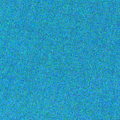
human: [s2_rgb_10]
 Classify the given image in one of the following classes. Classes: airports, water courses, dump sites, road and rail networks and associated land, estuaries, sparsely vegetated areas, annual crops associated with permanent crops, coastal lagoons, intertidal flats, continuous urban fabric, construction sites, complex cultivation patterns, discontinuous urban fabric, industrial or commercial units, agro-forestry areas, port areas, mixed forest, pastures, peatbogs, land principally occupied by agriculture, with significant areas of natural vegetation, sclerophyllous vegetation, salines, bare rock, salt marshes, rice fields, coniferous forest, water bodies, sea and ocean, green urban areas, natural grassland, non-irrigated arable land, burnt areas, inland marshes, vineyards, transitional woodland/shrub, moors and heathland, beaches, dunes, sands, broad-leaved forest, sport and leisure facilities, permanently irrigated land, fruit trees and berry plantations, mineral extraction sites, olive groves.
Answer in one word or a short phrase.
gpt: sea and ocean